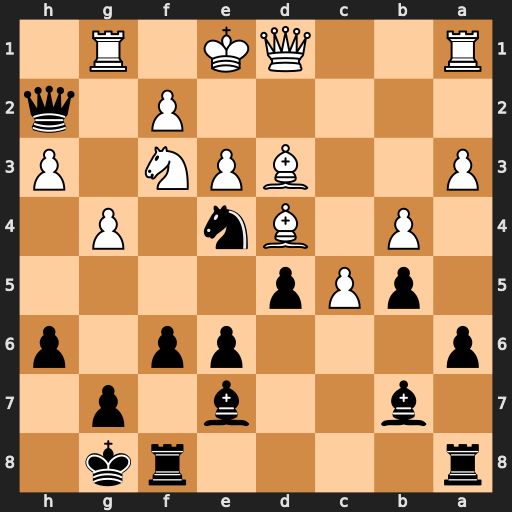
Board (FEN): r4rk1/1b2b1p1/p3pp1p/1pPp4/1P1Bn1P1/P2BPN1P/5P1q/R2QK1R1
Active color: b
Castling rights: Q
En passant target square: -
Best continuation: Qxf2#